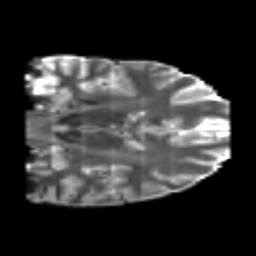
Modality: T2w
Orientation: coronal
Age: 22
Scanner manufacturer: philips
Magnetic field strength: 3 T
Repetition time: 8.584 s
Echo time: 0.1268 s